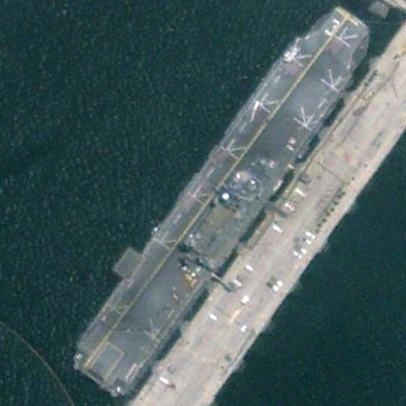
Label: assault